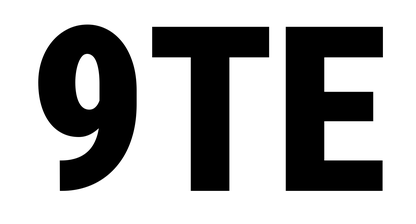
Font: Roboto_Condensed_Black